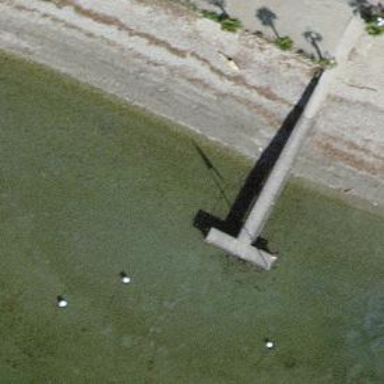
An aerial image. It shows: Man-made pier.